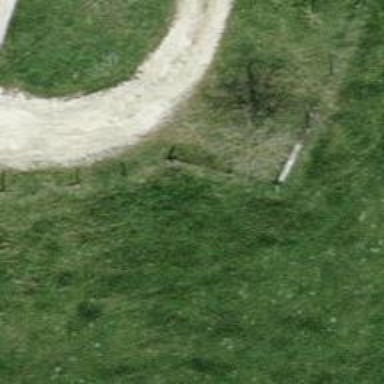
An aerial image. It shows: Hedge barrier.